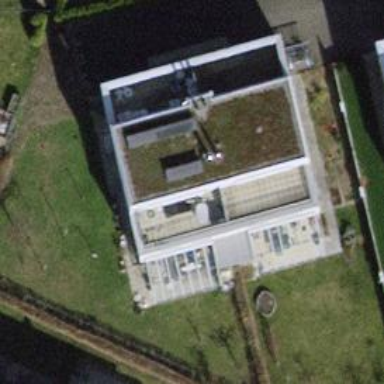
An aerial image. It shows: Terrace building.